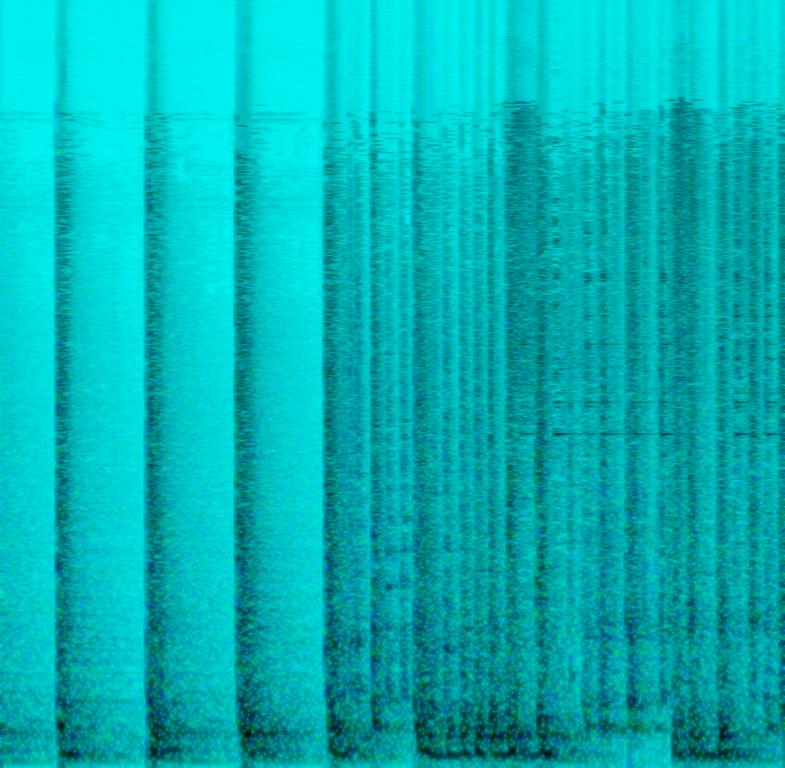
The song is an instrumental. The song is medium tempo with various marching band drums playing in sync. The song is highly energetic and spirited. The song is bad in audio quality. The song is a college marching band playing enthusiastically.